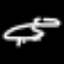
Label: frog